Field crop: tomato
Growth stage: 2
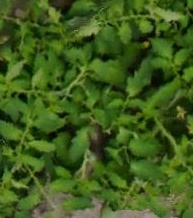
Species: tomato